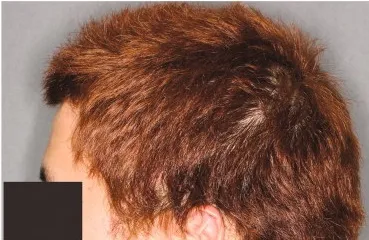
(f) Two years after final surgery. The skin paddle made from the anterolateral thigh flap was completely removed.
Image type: medical_photograph (skin_photograph)